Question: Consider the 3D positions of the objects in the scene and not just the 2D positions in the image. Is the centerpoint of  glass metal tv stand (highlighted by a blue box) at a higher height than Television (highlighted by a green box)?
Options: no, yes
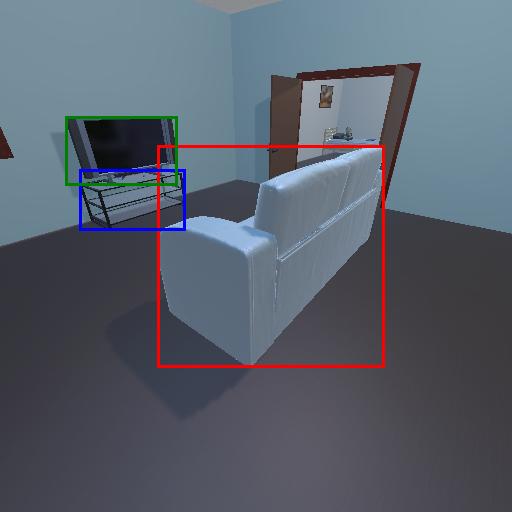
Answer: no